九年级 · 解析几何
如图, 假设篱笆 (虚线部分) 的长度 $16 \mathrm{~m}$,则所围成矩形 $\mathrm{ABCD}$ 最大面积是（）

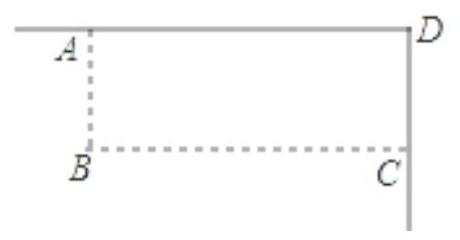
A. $60 \mathrm{~m}^{2}$
B. $63 \mathrm{~m}^{2}$
C. $64 \mathrm{~m}^{2}$
D. $66 \mathrm{~m}^{2}$

答案: C
解析: mathrm{C}$

【详解】试题分析：设 $\mathrm{BC}=\mathrm{xm}$, 表示出 $\mathrm{AB}$, 矩形面积为 $\mathrm{ym}^{2}$, 表示出 $\mathrm{y}$ 与 $\mathrm{x}$ 的关系式为 $y=(16-x) x=-x^{2}+16 x=-(x-8)^{2}+64$, , 利用二次函数性质即可求出求当 $\mathrm{x}=8 \mathrm{~m}$ 时, $y_{\text {max }}=64 m^{2}$,即所围成矩形 $\mathrm{ABCD}$ 的最大面积是 $64 \mathrm{~m}^{2}$. 故答案选 $\mathrm{C}$.

考点: 二次函数的应用.